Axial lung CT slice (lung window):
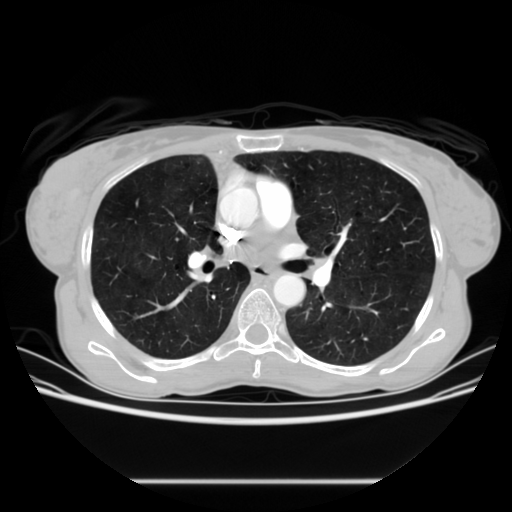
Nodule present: no